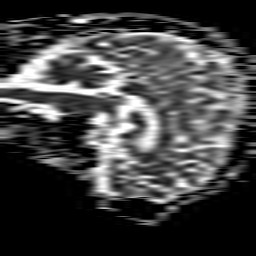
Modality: ADC
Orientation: sagittal
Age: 38
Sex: male
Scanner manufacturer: philips
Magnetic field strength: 1.5 T
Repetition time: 3.844 s
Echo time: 0.09719 s